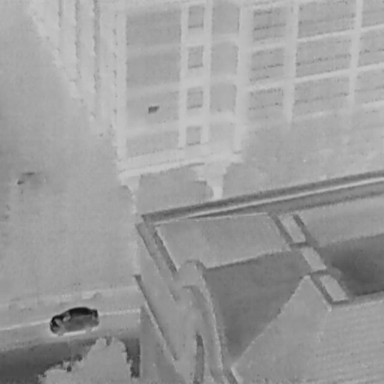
There is a Car in the infrared image.